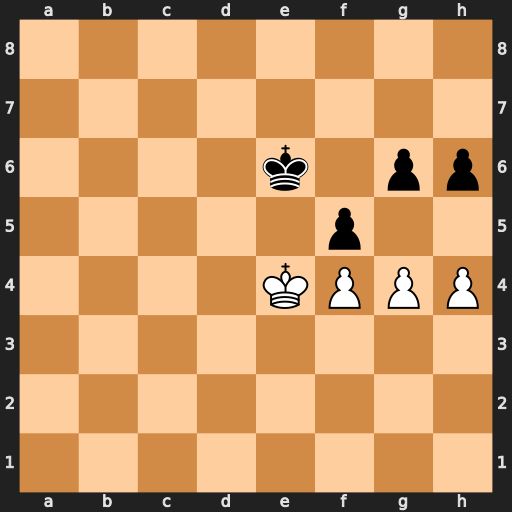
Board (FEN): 8/8/4k1pp/5p2/4KPPP/8/8/8
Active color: w
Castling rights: -
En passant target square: -
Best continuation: gxf5+ gxf5+ Kd4